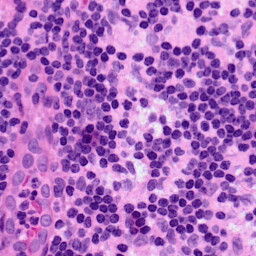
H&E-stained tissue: LymphNode